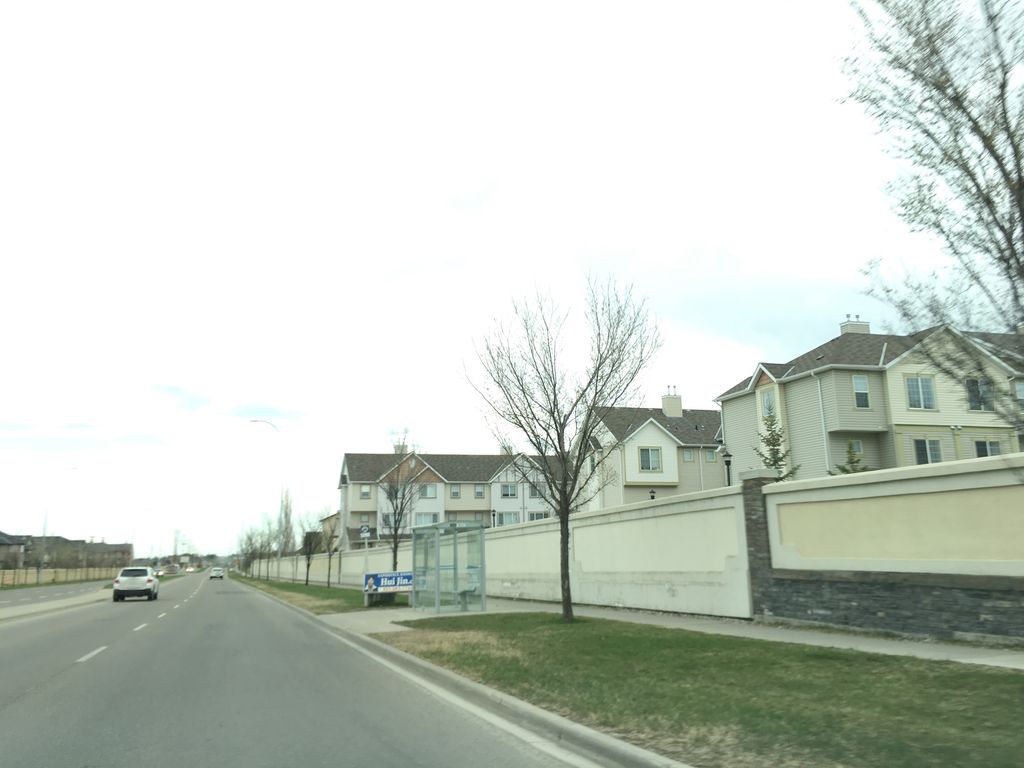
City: calgary